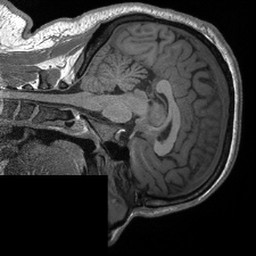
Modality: T1w
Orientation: sagittal
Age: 32
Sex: male